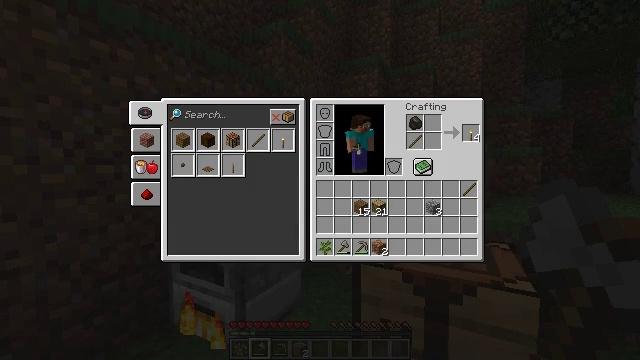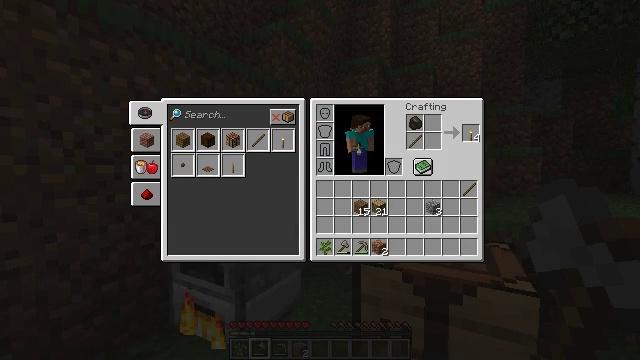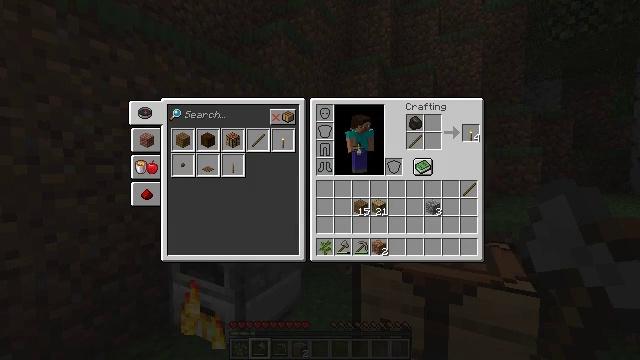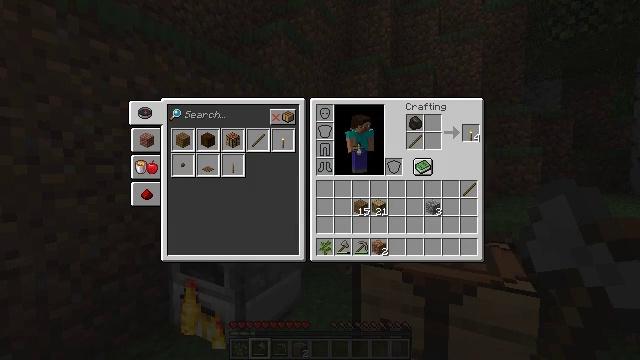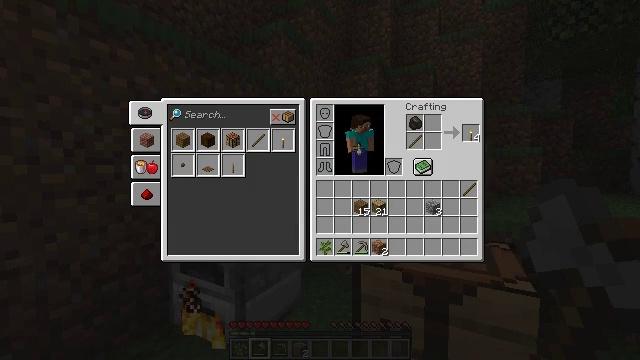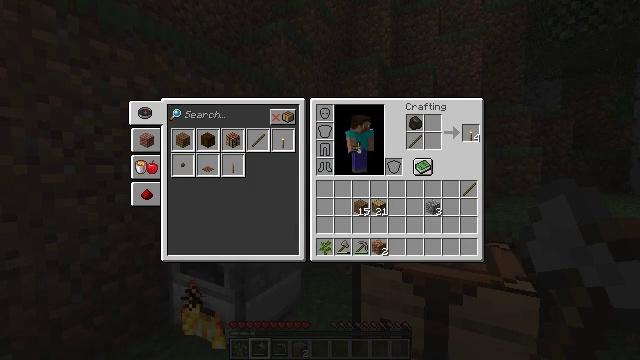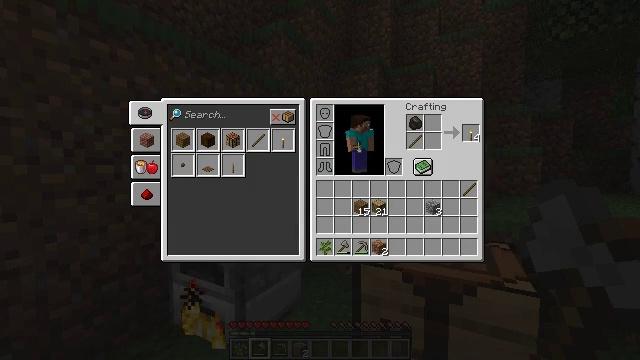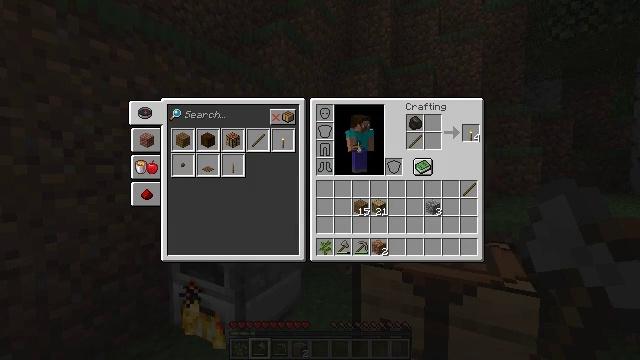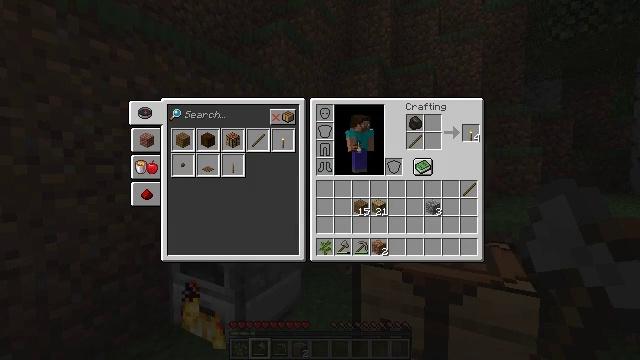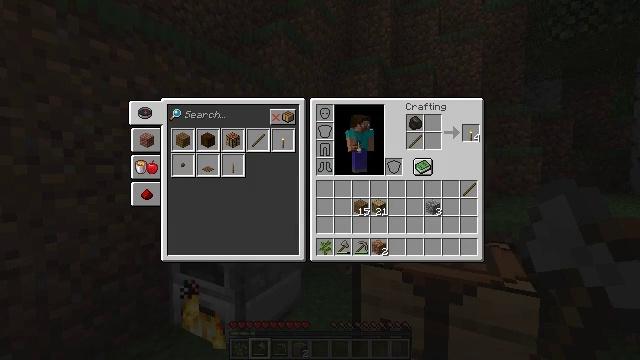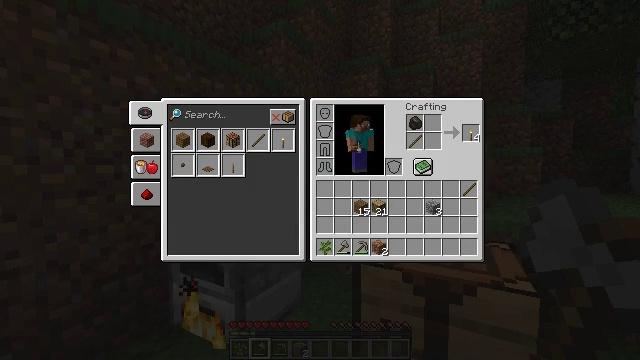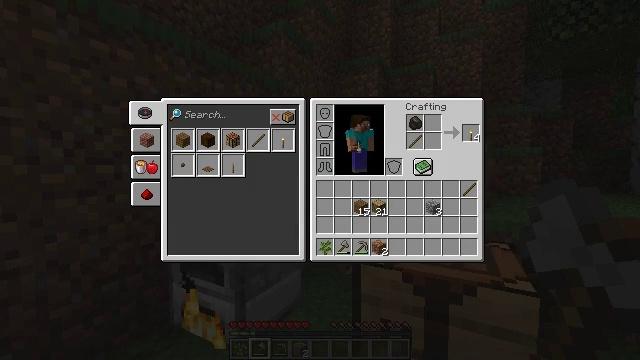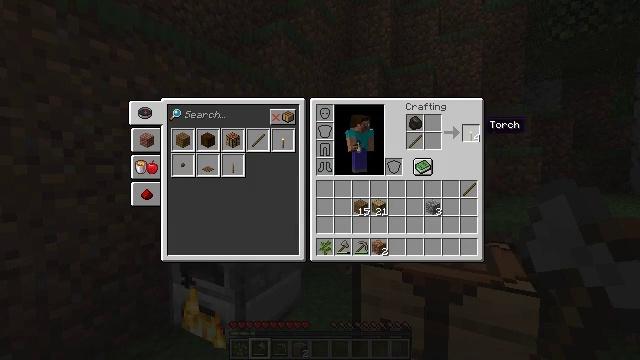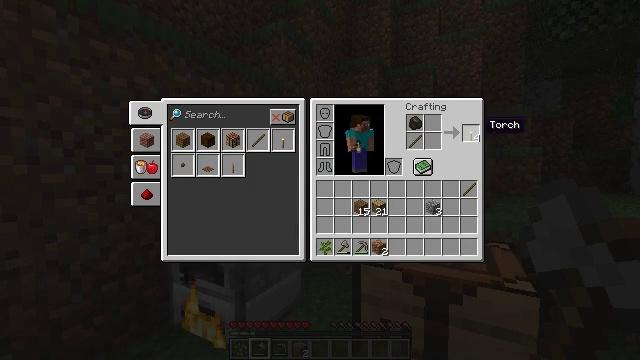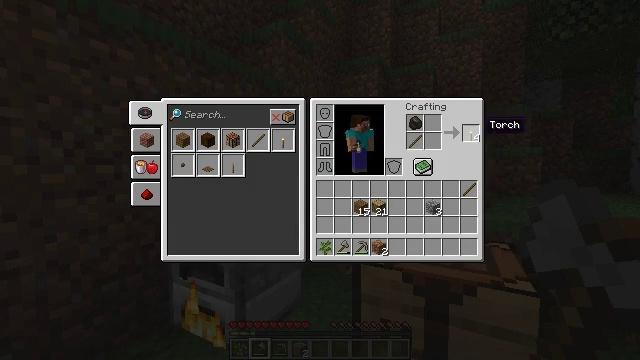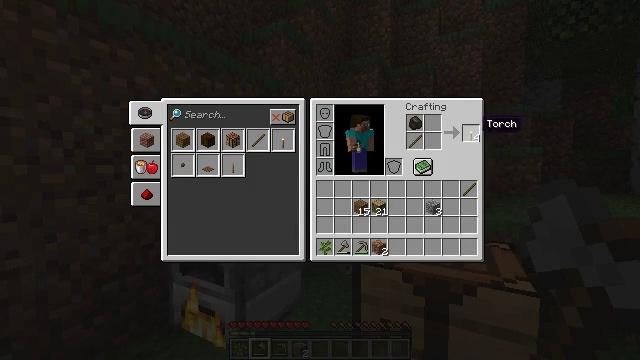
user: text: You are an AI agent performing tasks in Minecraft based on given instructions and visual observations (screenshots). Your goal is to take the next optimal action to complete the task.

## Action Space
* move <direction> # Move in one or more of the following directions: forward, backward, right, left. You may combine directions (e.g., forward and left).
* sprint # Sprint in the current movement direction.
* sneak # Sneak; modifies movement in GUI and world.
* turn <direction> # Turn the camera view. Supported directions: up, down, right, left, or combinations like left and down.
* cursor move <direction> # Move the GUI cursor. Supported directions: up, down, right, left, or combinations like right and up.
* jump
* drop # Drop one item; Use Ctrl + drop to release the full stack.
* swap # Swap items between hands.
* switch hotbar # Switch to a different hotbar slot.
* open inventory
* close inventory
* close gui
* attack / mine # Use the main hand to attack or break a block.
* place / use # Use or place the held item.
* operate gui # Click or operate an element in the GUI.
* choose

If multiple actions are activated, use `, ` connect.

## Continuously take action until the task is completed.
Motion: motion action
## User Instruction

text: Mine the wall torch to remove it.
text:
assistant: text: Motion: sneak
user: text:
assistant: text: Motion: sneak
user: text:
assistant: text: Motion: sneak
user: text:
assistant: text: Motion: sneak
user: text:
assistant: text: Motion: sneak
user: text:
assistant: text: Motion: sneak
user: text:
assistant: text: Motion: sneak
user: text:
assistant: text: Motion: sneak
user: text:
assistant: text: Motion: sneak
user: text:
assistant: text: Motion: sneak
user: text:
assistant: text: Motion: sneak
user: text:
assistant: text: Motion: sneak
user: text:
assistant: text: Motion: sneak
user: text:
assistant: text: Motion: sneak
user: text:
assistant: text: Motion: sneak
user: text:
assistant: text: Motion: sneak
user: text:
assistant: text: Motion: sneak
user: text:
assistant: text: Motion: sneak, attack / mine
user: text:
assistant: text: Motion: sneak, attack / mine
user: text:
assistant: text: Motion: sneak, attack / mine
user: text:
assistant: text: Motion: sneak, attack / mine
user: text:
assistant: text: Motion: sneak
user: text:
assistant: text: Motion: sneak
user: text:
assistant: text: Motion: sneak
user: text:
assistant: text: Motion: sneak
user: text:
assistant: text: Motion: no_op
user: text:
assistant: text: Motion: no_op
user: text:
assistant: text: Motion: no_op
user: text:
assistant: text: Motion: no_op
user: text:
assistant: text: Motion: no_op